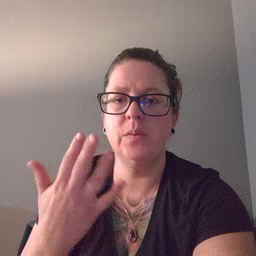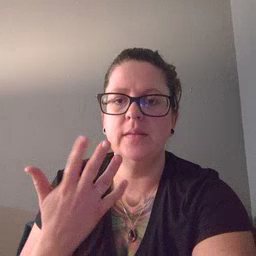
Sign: wait